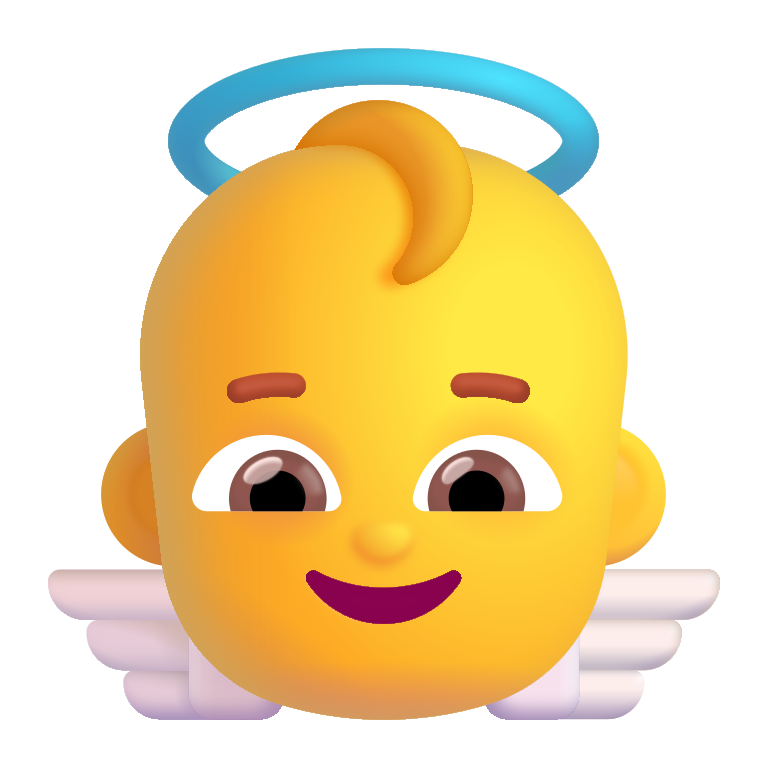
baby angel color default